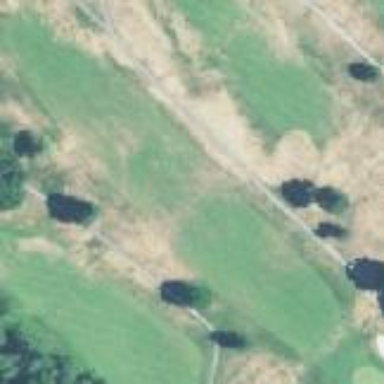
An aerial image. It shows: Golf fairway in the image.